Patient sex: M
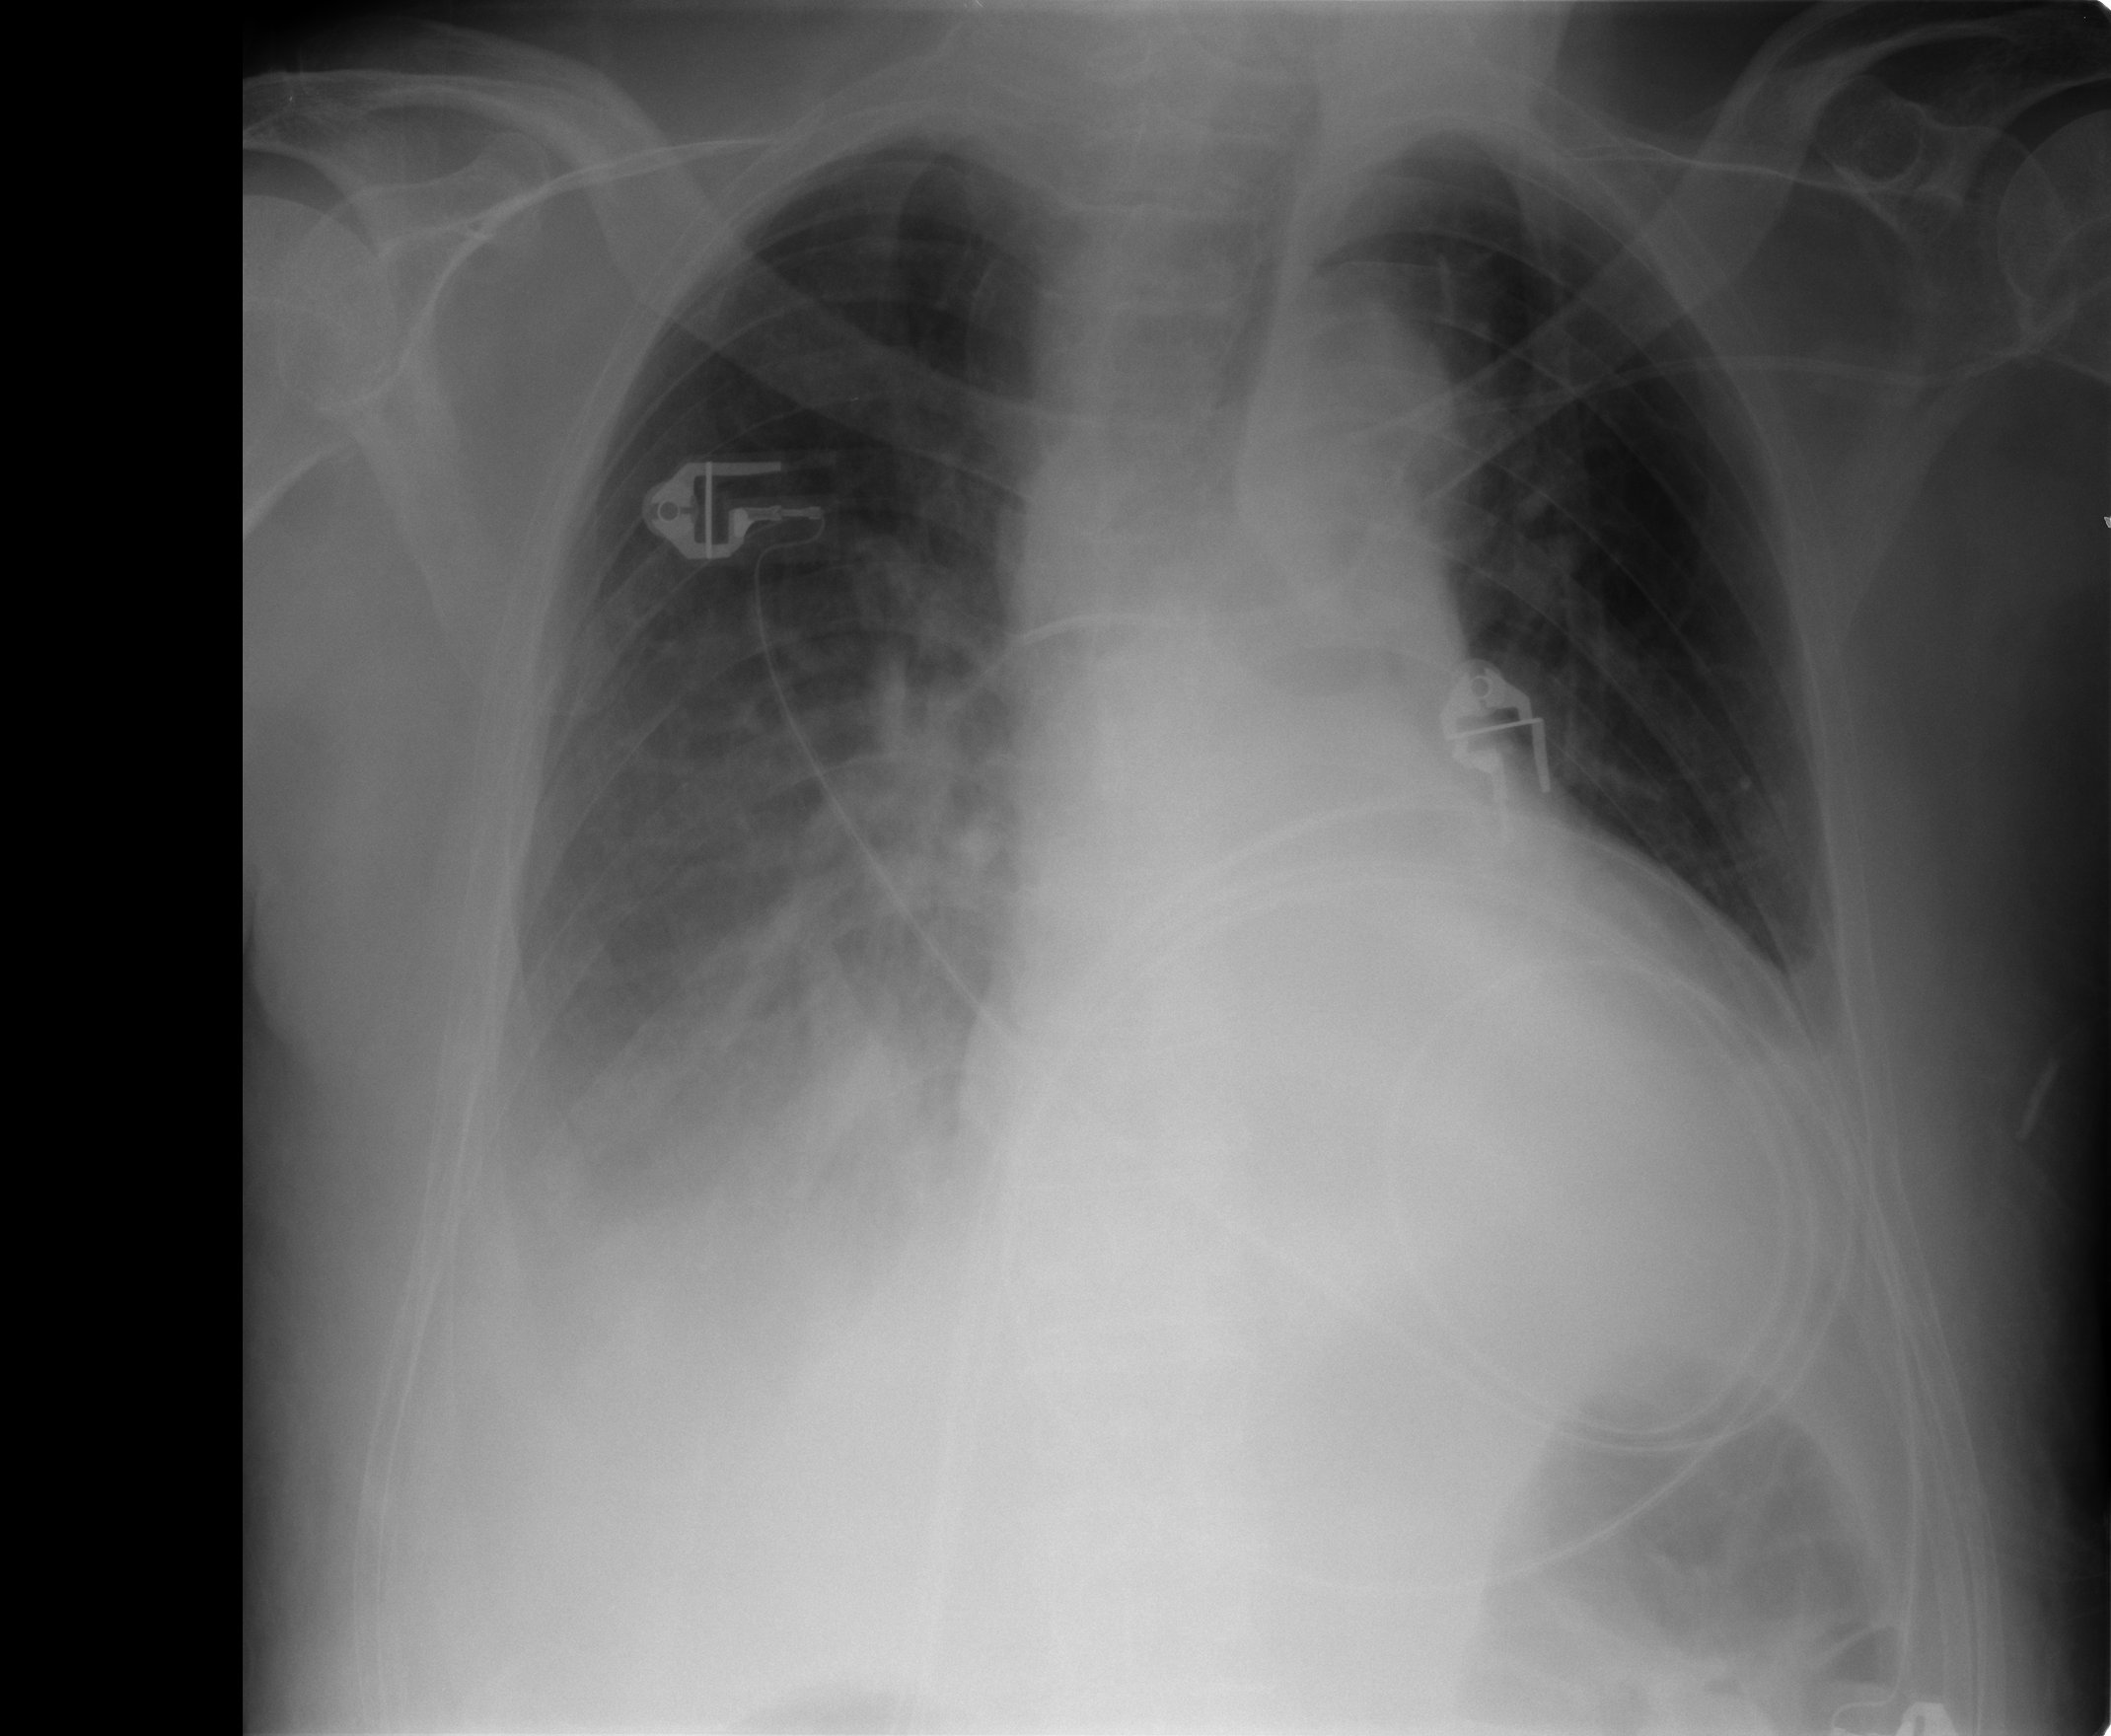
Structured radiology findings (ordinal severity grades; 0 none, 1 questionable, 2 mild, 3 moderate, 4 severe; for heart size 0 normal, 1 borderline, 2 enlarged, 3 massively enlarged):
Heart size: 2
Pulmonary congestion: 2
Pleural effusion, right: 3
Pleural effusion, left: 2
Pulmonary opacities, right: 0
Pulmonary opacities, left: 0
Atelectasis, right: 3
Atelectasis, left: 1